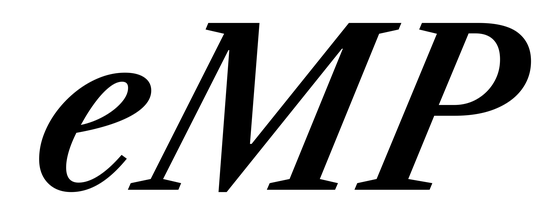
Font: LibreCaslonText-Italic_SemiBold_Italic